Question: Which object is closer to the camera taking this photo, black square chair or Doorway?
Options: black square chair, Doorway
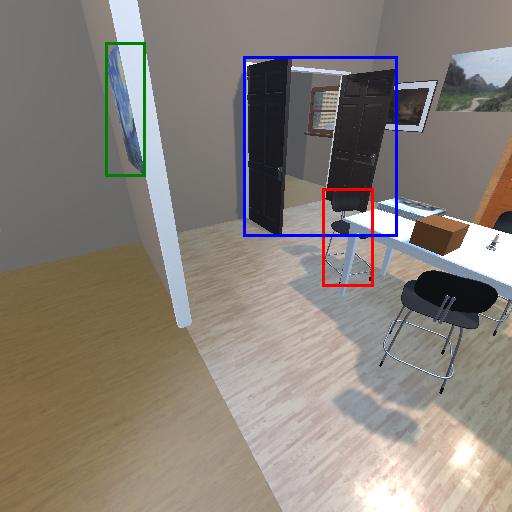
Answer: black square chair